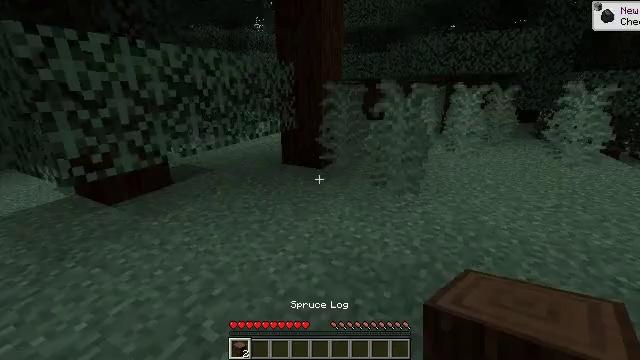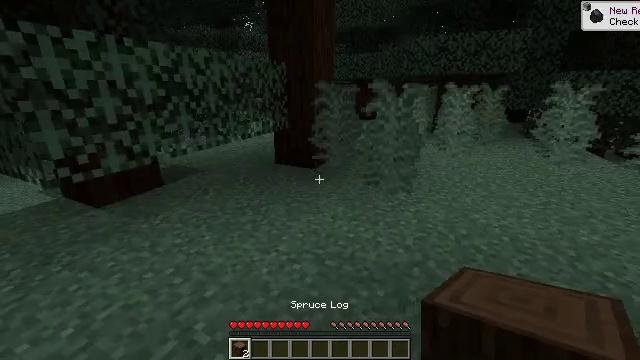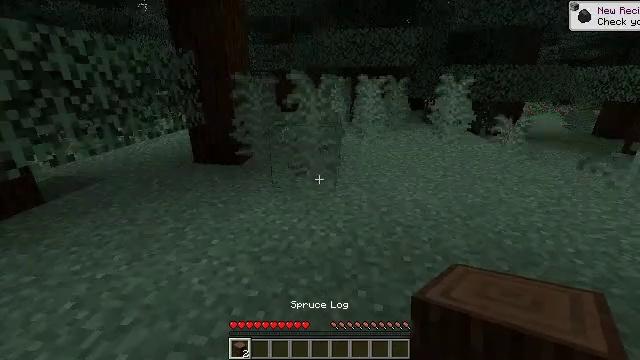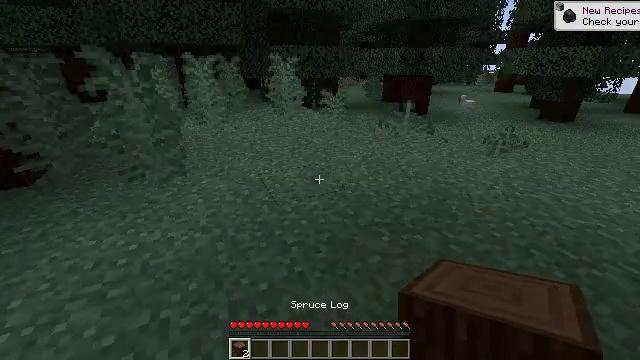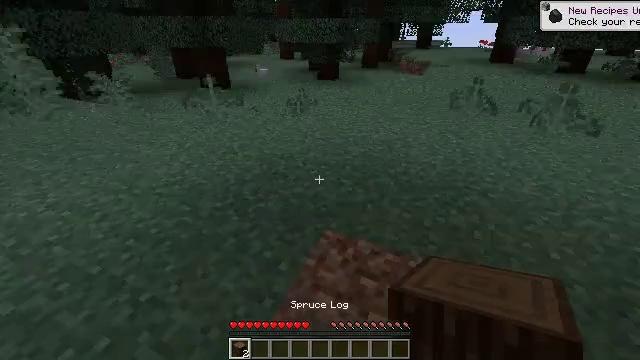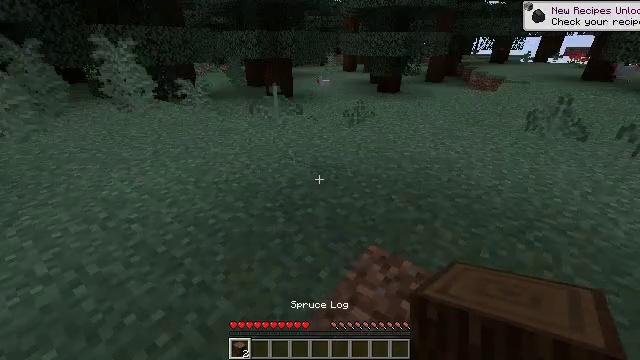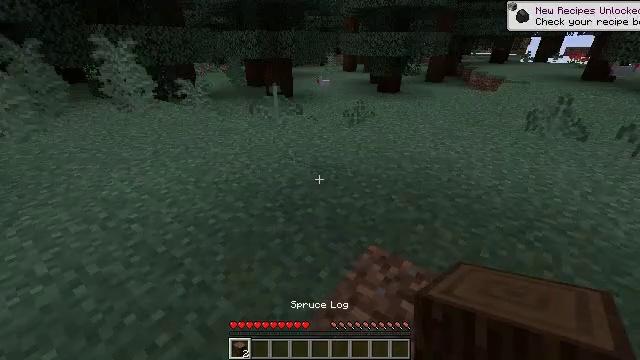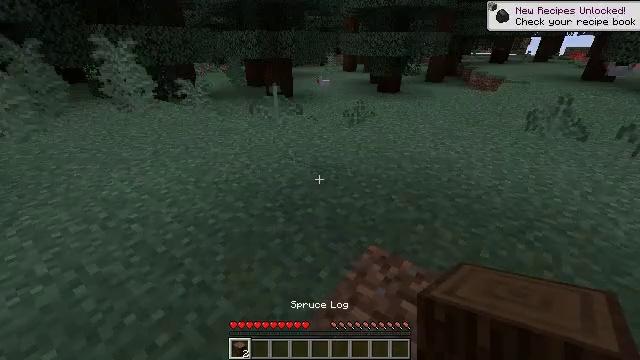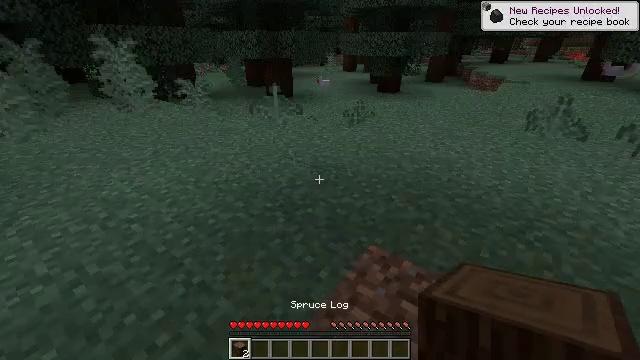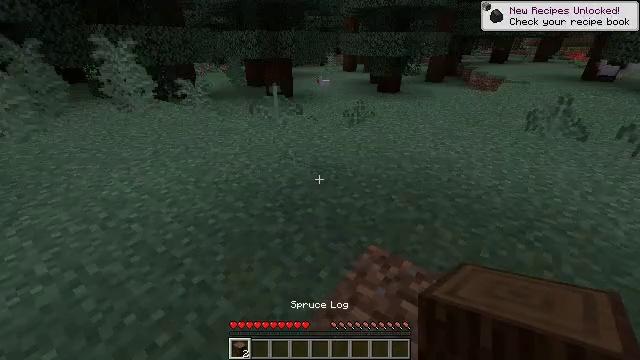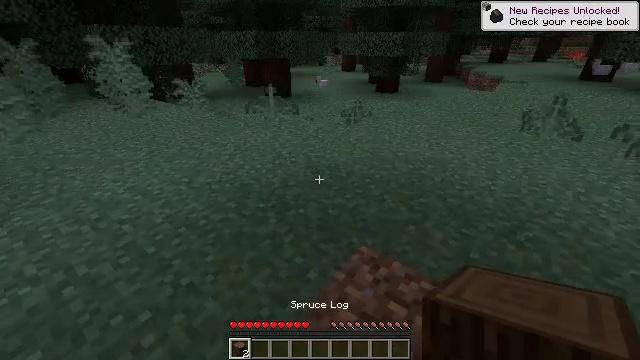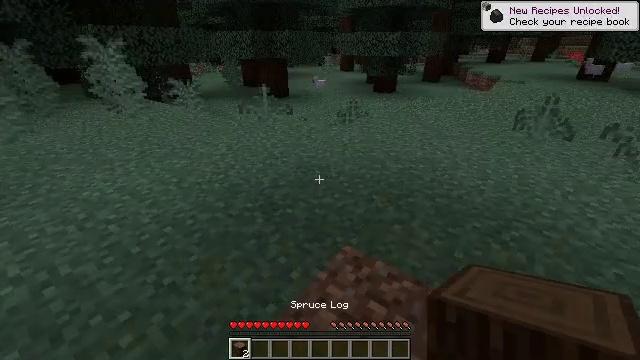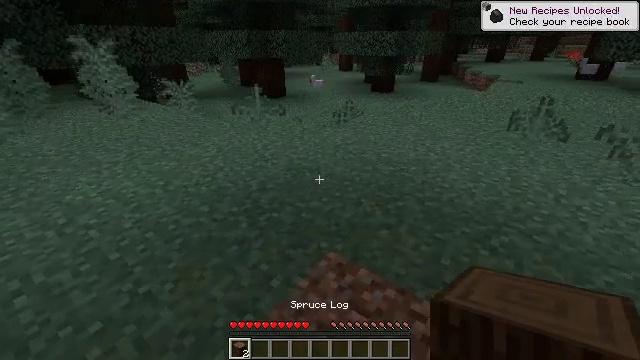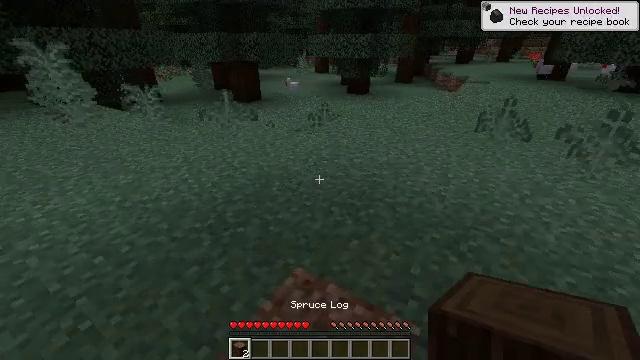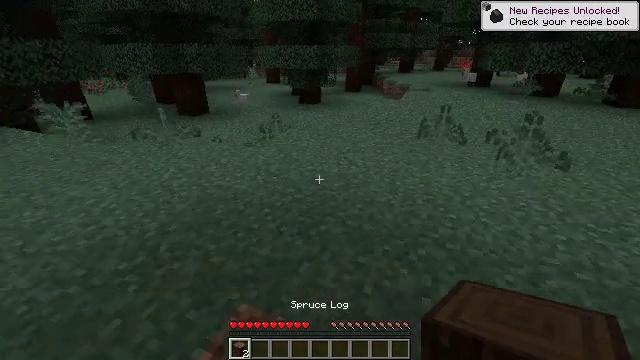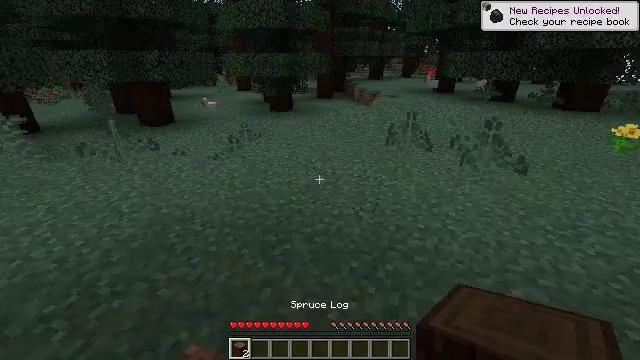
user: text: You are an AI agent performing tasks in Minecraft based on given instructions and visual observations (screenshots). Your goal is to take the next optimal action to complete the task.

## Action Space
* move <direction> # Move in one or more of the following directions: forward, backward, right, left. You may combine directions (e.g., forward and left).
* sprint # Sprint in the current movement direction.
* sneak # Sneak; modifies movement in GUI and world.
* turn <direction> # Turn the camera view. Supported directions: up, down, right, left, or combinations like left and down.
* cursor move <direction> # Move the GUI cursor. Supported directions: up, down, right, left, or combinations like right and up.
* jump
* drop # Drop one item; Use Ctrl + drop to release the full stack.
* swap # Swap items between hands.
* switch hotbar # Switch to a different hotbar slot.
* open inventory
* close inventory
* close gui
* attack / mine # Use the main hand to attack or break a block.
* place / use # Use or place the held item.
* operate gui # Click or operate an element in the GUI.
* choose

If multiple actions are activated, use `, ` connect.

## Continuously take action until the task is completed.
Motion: motion action
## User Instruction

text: Open your inventory and craft spruce planks with spruce logs.
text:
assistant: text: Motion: turn right
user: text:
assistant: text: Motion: turn right and down
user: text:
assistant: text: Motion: turn right and down
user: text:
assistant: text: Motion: turn right and down
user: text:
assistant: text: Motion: turn left and up
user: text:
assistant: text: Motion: no_op
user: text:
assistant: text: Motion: no_op
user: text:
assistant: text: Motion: no_op
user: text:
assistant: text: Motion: move right
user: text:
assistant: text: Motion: move right
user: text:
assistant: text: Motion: move forward and move right
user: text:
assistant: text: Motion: move forward and move right
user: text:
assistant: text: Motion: move forward and move right, turn right
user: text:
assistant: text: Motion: move forward and move right, turn right and up
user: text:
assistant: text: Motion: move forward, turn right and up
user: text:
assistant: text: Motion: move forward, turn right and up
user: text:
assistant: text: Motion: move forward, turn right and up
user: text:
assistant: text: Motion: move forward, turn right and up
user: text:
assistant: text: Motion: move forward, turn right and up
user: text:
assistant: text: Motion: move forward, turn right and up
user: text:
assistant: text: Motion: move forward
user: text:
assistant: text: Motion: move forward
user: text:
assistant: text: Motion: move forward
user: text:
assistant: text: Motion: move forward
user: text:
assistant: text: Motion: move forward
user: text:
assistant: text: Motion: move forward
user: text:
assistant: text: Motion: move forward
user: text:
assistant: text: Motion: move forward
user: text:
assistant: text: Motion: move forward
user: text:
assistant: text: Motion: move forward